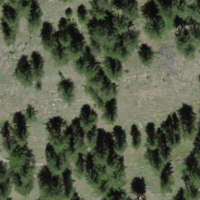
EUNIS habitat code: 44
Species observed at this site:
Saponaria ocymoides
Anthaxia quadripunctata